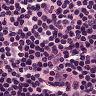
Metastatic tissue present: no